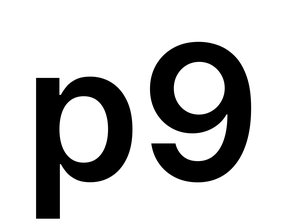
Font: Inter_SemiBold